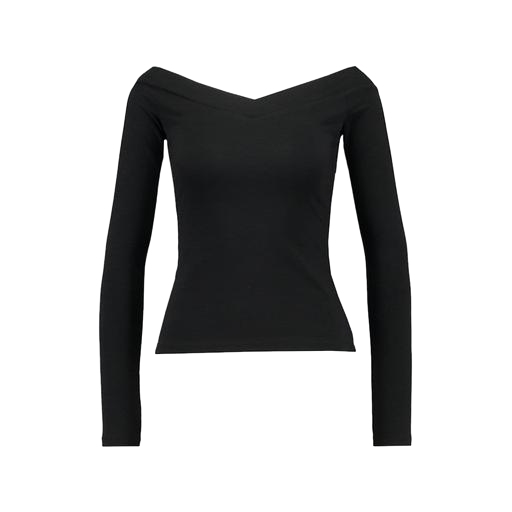
black v-neck top only macy, black eliza long-sleeved top, front long sleeve bardot, white background